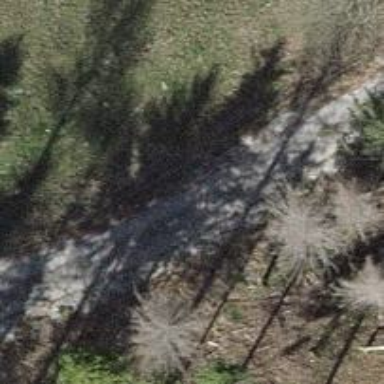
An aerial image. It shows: Well-maintained track road of grade 1.